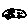
Label: car